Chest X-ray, AP view. Patient: 61 years old, sex F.
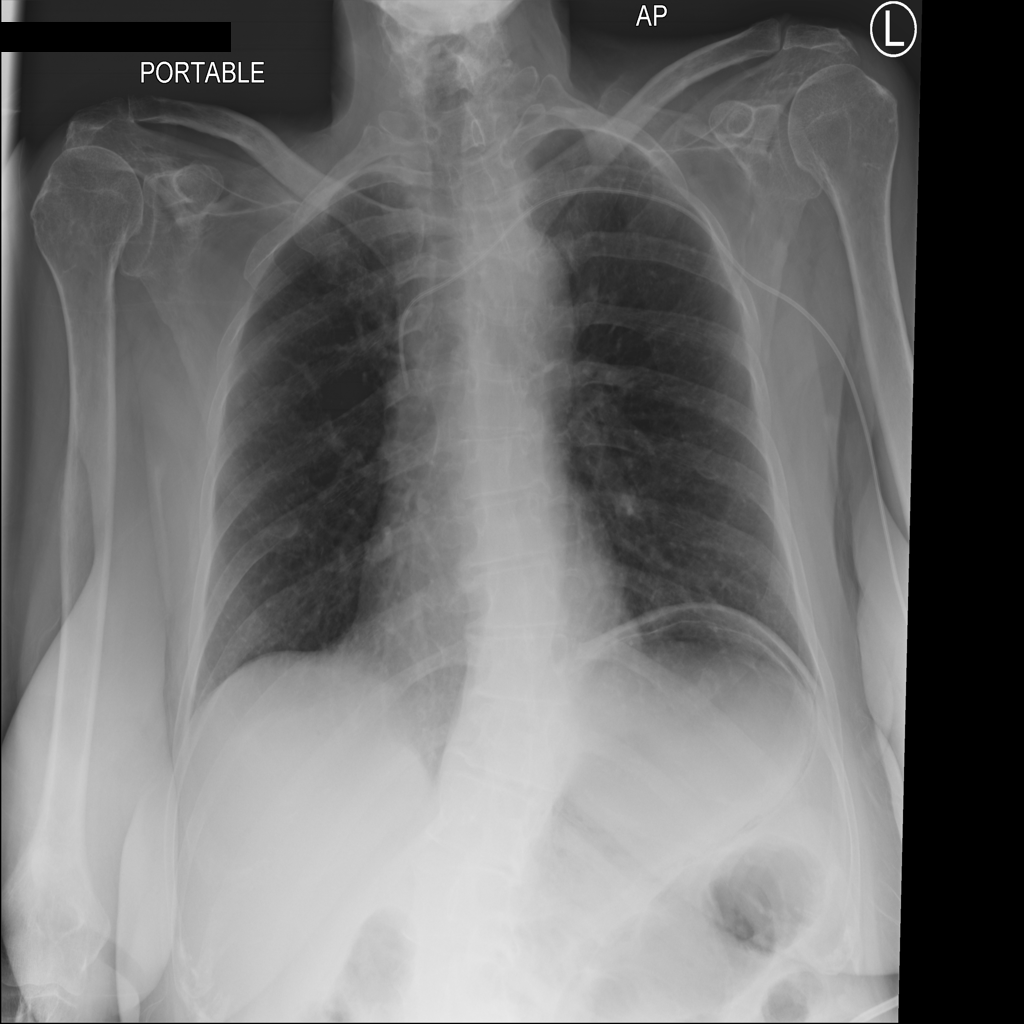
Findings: No Finding